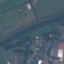
Land use / land cover: River